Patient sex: M
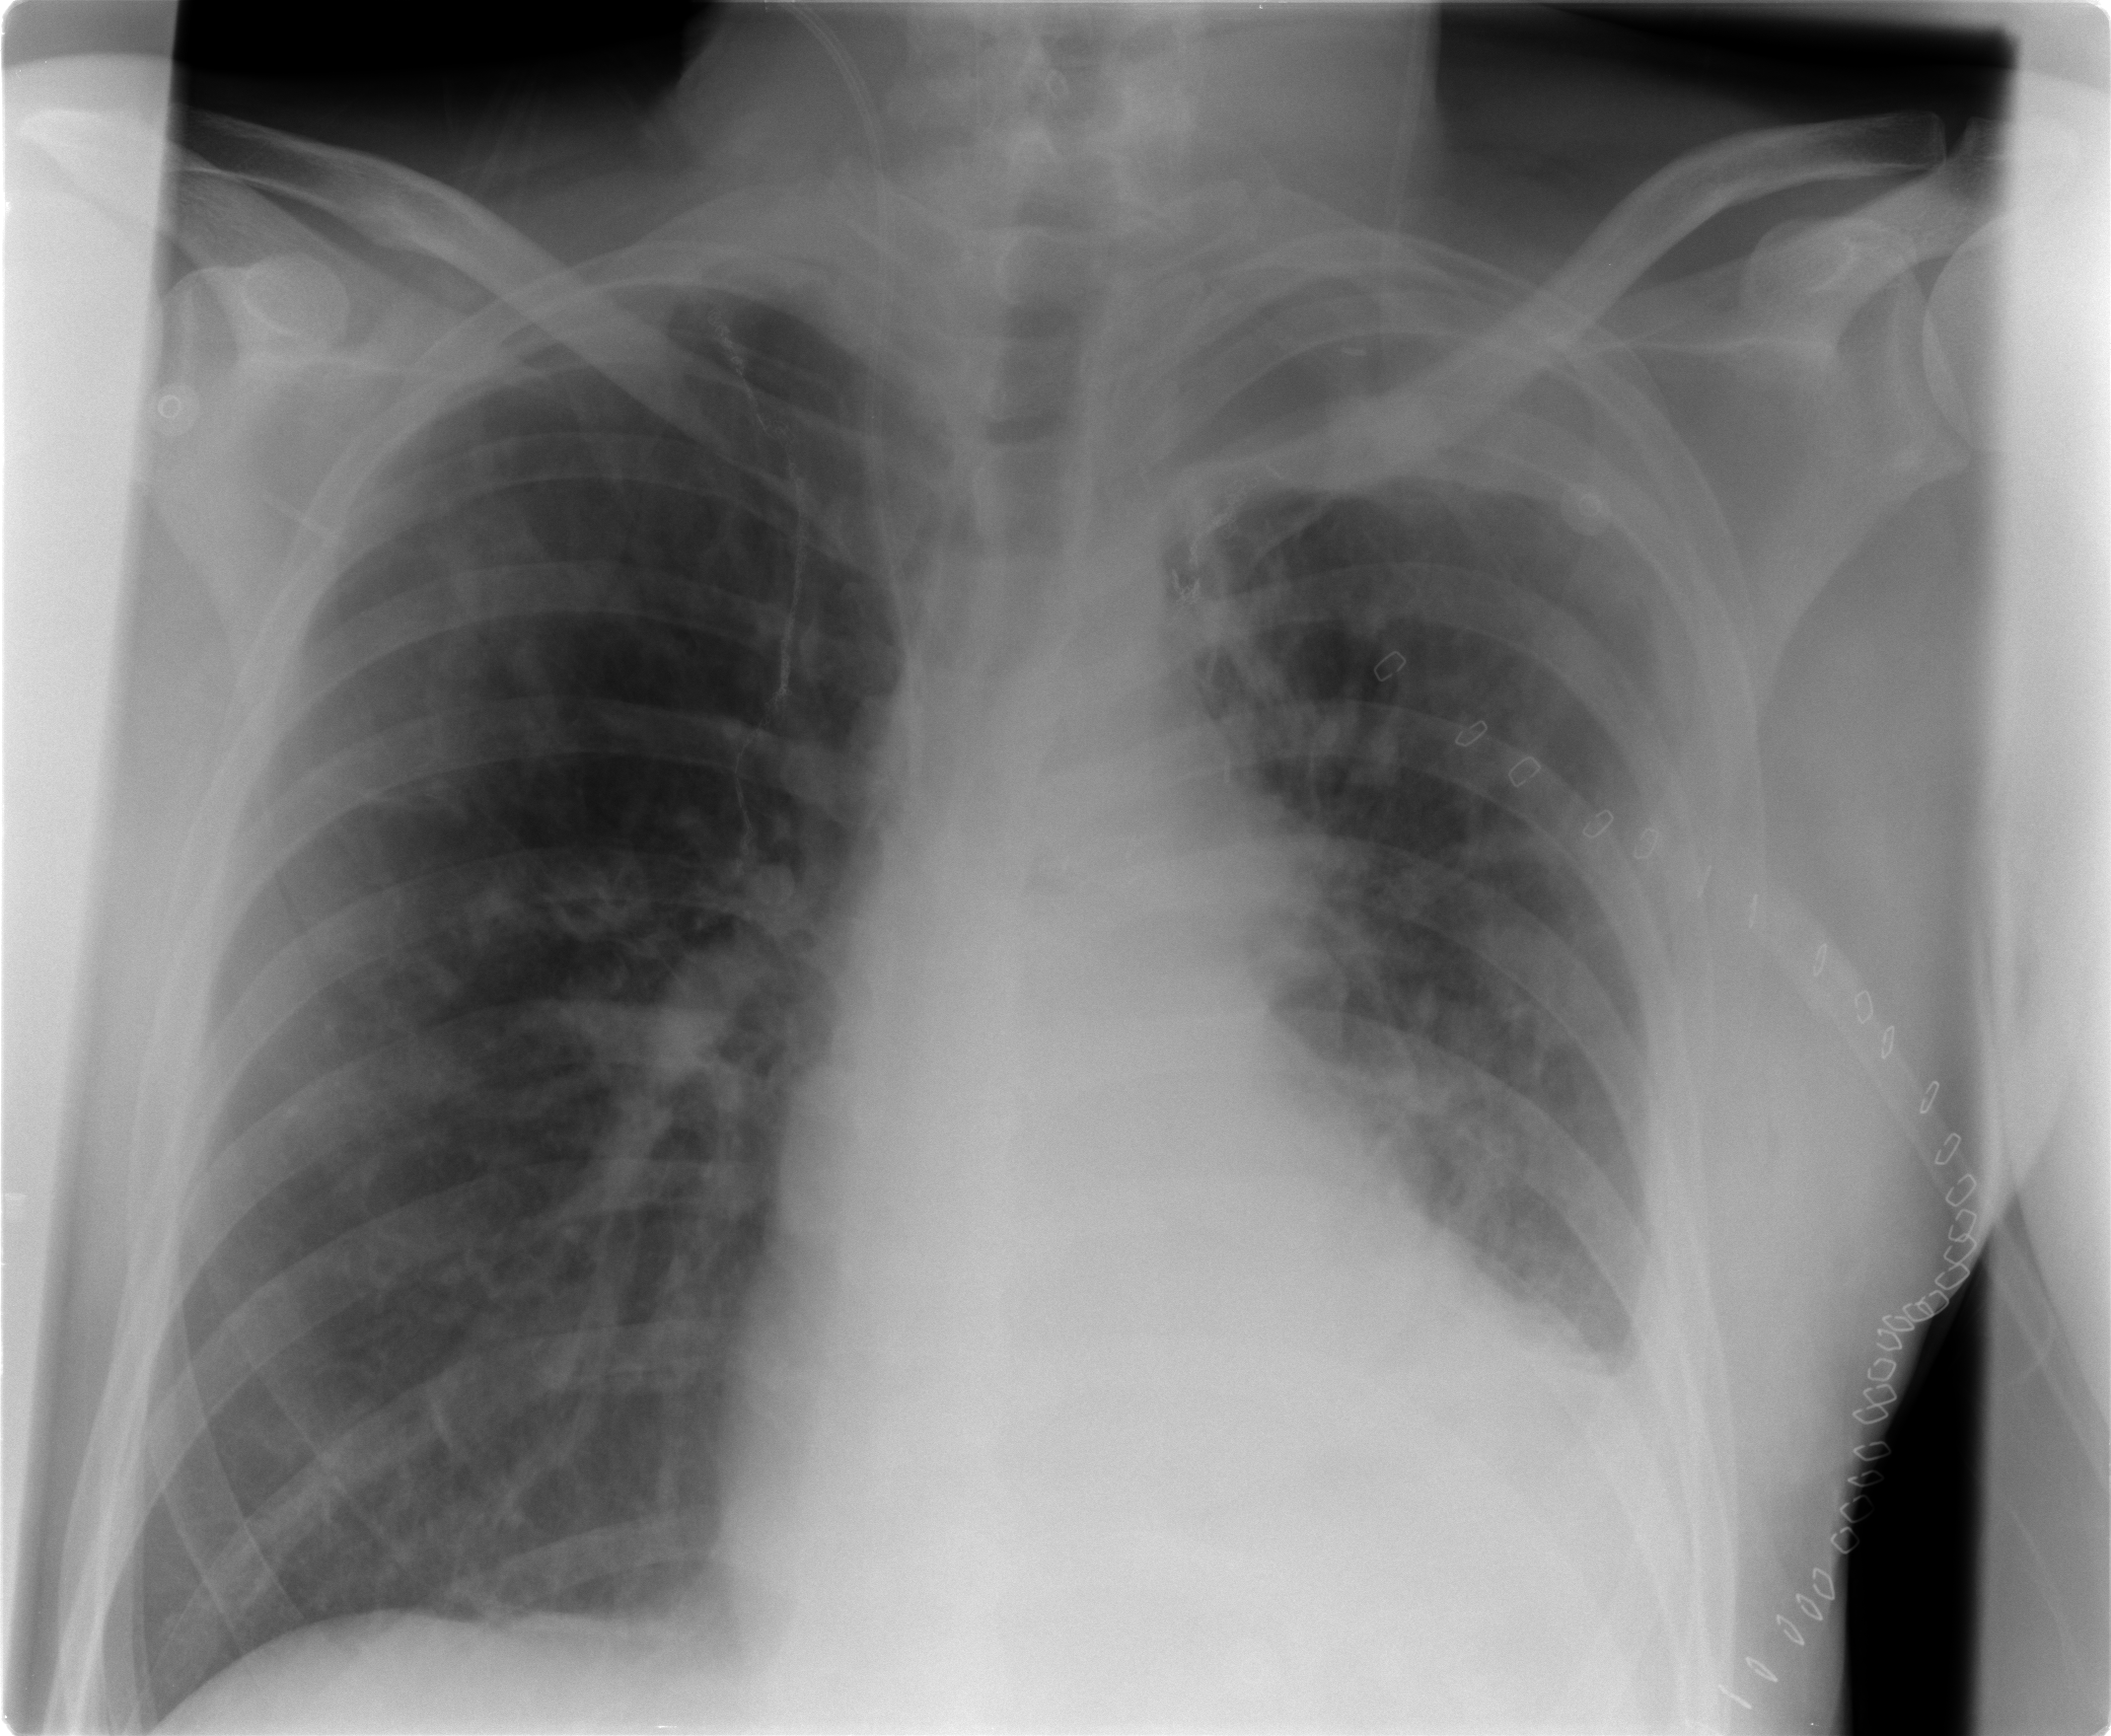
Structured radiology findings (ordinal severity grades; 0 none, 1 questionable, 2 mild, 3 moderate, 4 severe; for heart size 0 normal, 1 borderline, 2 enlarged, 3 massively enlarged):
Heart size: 2
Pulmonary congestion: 2
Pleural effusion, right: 0
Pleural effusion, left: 2
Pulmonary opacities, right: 0
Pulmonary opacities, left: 0
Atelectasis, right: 0
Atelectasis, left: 2